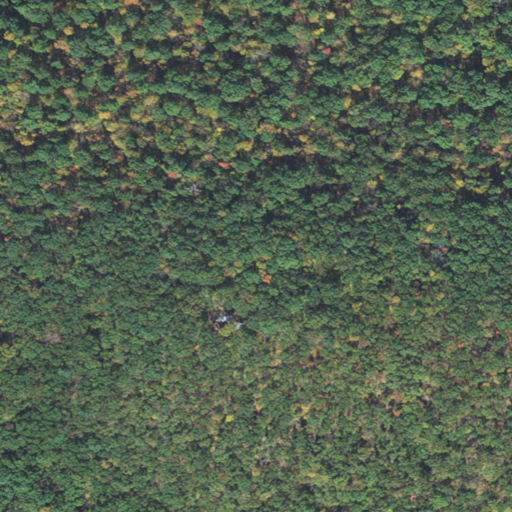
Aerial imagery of mountain in Massachusetts named Minechoag Mountain containing deciduous forest and open development